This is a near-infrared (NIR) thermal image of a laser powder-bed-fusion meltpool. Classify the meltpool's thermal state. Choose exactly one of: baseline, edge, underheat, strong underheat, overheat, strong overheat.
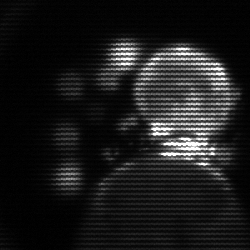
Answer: baseline